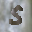
Label: 5